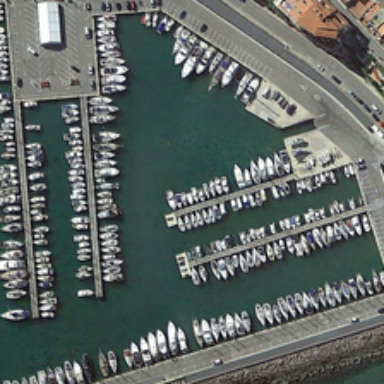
There is a broad road next to the harbour .